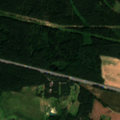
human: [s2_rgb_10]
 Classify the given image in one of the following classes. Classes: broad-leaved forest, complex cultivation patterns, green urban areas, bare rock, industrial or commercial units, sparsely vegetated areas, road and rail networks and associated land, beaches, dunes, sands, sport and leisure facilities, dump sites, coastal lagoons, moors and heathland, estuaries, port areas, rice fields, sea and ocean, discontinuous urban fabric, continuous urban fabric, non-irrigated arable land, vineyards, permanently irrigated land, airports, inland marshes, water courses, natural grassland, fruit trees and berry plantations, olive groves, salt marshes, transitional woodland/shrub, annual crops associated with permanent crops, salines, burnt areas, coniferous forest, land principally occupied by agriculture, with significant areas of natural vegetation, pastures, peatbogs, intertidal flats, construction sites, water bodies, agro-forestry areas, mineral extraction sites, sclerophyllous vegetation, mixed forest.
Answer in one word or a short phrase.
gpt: non-irrigated arable land, pastures, land principally occupied by agriculture, with significant areas of natural vegetation, coniferous forest, mixed forest